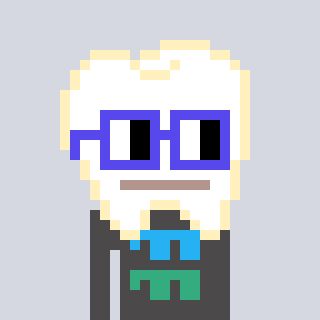
a pixel art character with square blue glasses, a tooth-shaped head and a grayscale-colored body on a cool background